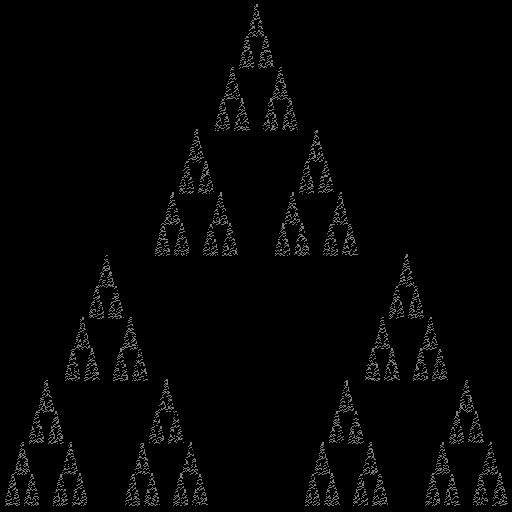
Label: sierpinski_gasket